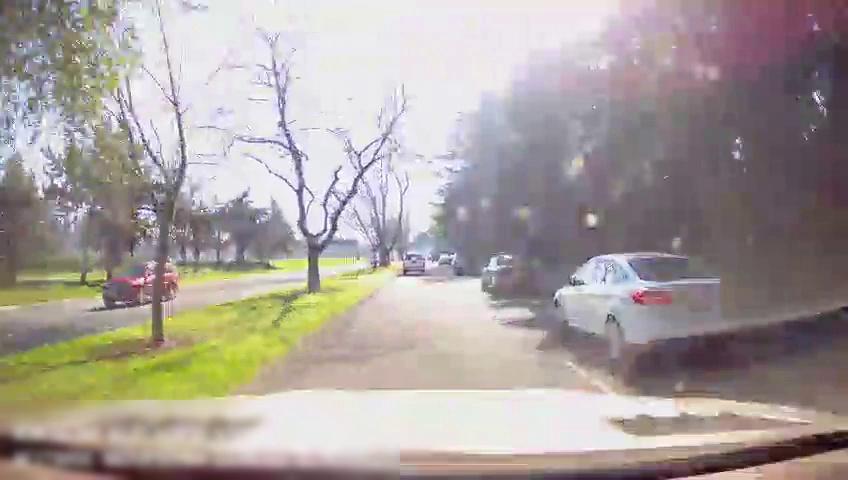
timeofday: Day
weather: Sunny
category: Drivable Space
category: Drivable Space
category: Vehicles | SUV
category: Vehicles | Truck
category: Vehicles | Car
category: Vehicles | Car
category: Vehicles | SUV
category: Vehicles | Car
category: Lanes | Current Lane